Interaction volume radius: 10 \u00c5
Interaction volume height: 10 \u00c5
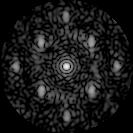
Disorder parameter: 0.4579